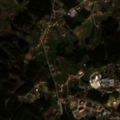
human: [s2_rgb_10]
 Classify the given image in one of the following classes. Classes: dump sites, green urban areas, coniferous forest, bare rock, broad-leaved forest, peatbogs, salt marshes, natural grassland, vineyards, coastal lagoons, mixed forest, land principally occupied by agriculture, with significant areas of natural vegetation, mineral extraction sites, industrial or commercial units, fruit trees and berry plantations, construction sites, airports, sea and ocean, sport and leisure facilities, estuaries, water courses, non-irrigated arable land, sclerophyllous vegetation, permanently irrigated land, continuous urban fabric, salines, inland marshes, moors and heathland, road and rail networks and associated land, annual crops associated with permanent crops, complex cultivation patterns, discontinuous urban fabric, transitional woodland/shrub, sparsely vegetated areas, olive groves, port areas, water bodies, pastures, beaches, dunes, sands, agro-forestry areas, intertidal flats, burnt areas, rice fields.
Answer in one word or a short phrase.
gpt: discontinuous urban fabric, complex cultivation patterns, land principally occupied by agriculture, with significant areas of natural vegetation, broad-leaved forest, mixed forest